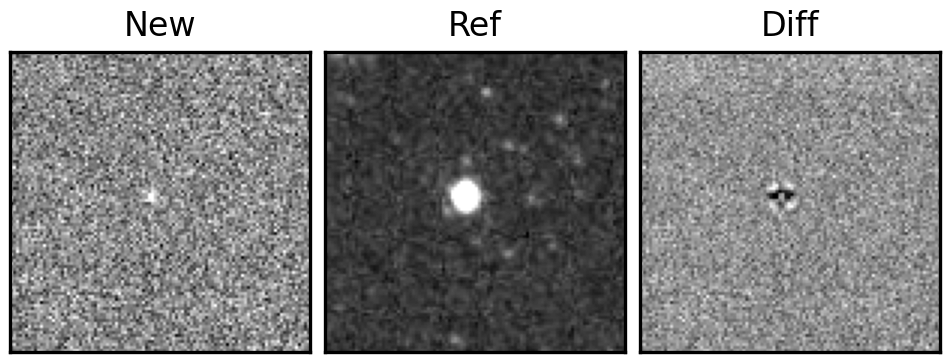
Label: bogus